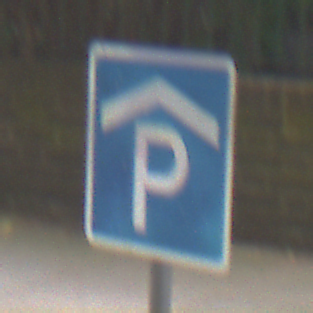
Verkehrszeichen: Parkhaus
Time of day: MorningAfternoon
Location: Outdoor (Urban)
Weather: Overcast
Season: NotSpecified
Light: Natural